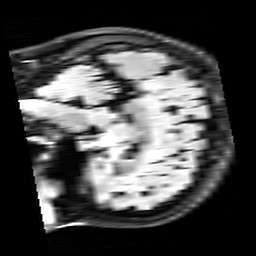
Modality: FLAIR
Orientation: sagittal
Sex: female
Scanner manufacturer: siemens
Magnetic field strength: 3 T
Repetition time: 10 s
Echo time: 0.09 s